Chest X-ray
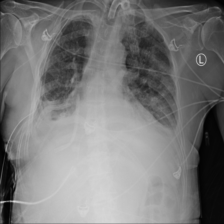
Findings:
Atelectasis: negative
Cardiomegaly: negative
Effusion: negative
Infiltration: positive
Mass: negative
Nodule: negative
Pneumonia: negative
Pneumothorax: negative
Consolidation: negative
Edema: negative
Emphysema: negative
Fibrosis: negative
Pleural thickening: negative
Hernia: negative